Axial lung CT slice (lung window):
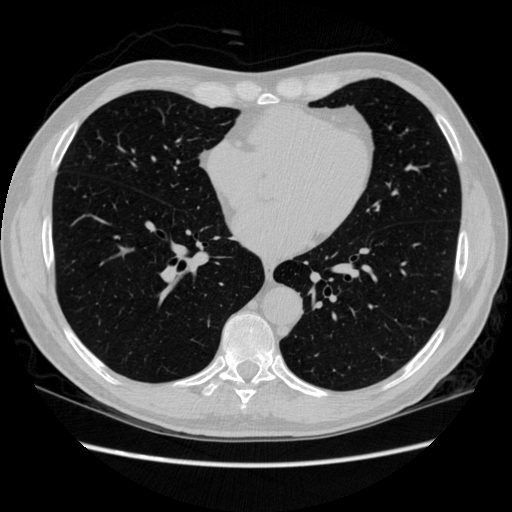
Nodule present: no